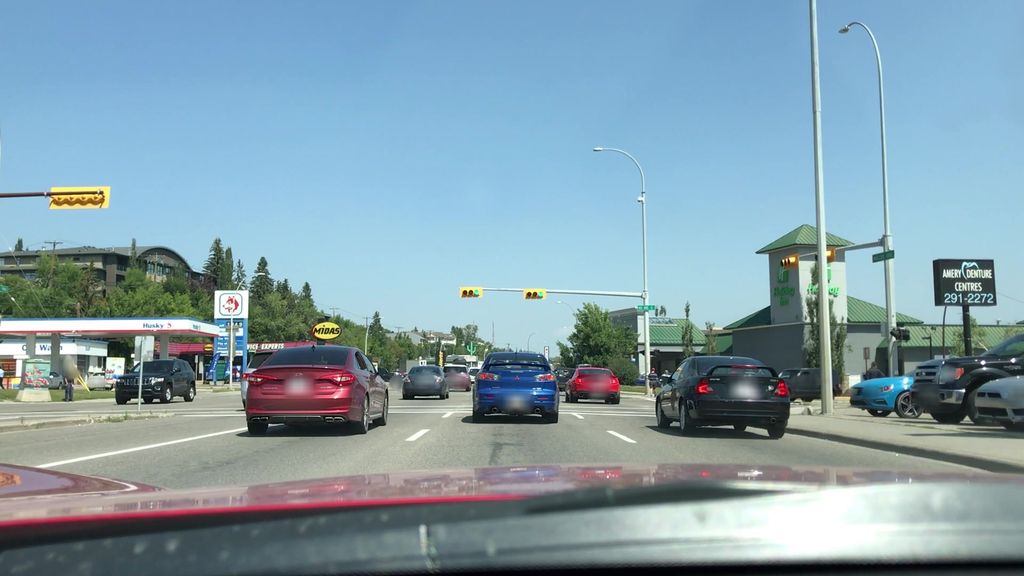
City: calgary